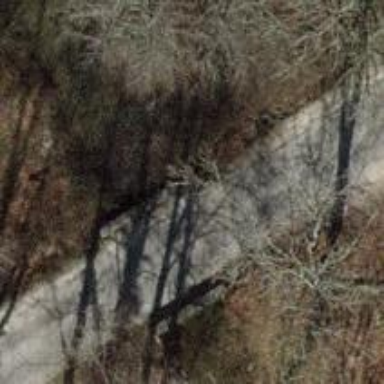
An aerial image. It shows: Unclassified road with bridge. The tracktype is grade 1.